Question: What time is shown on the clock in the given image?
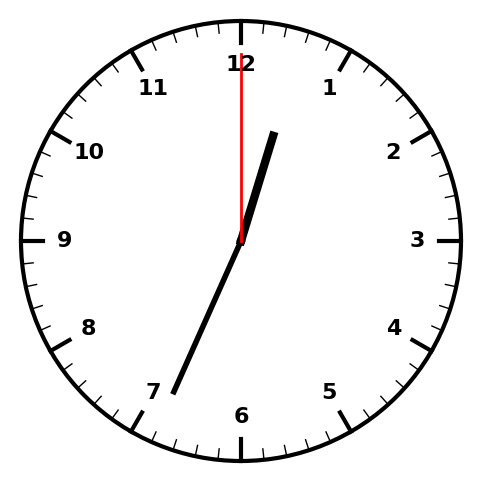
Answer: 12:34:00